Question: Hi I just tried to upload my app to the app store but it failed with error.
**
'''
No architectures in the binary. Lipo failed to detect any
architectures in the bundle executable.
'''
**

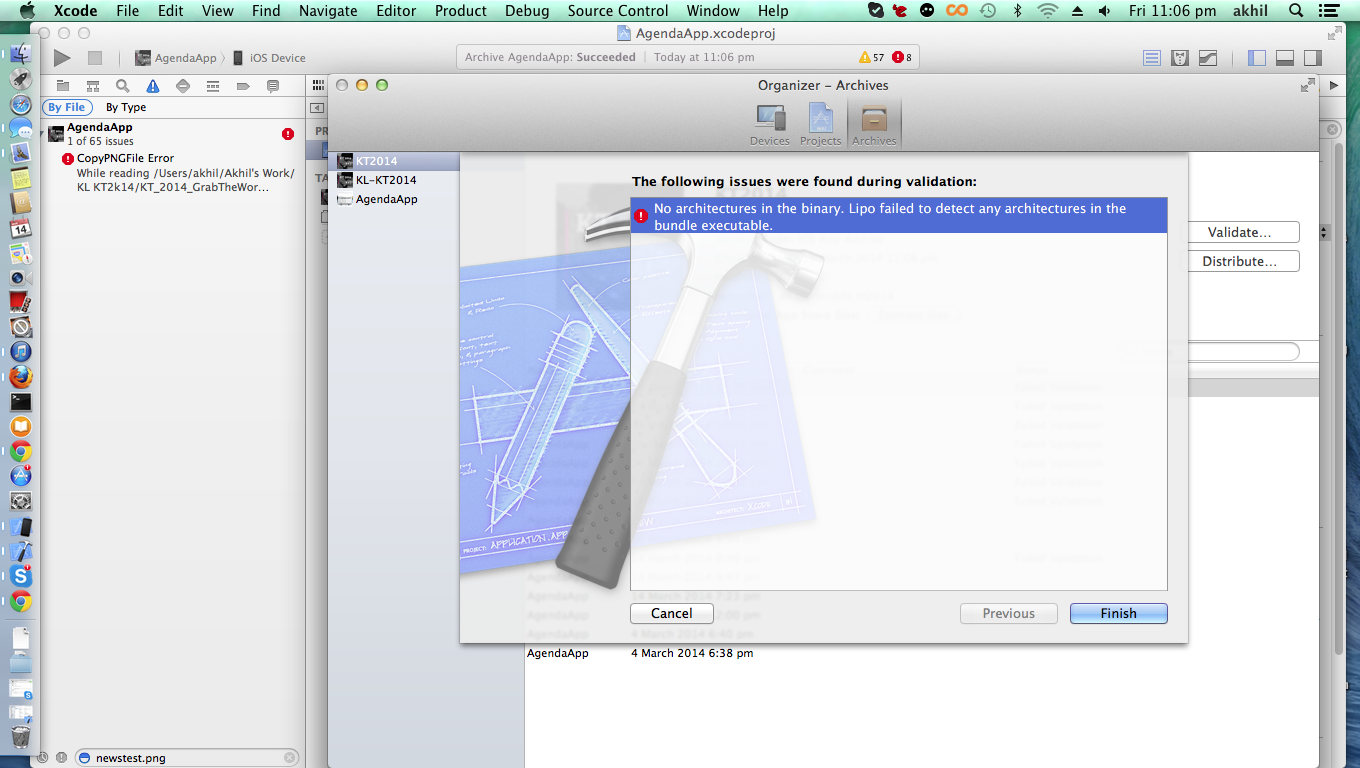
Answer: Hi I'm glad i found the Answer. The problem was actually with my 'Productname' in info.plist . It was different in my first version.